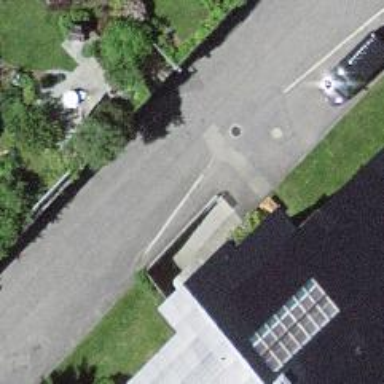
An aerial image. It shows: Service road with paved surface.